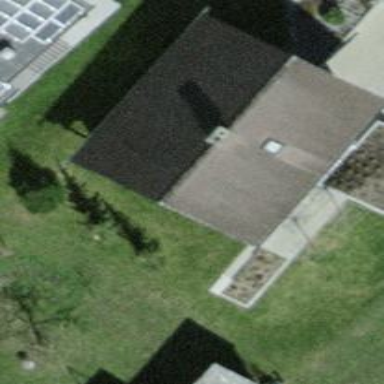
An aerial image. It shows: Detached building.